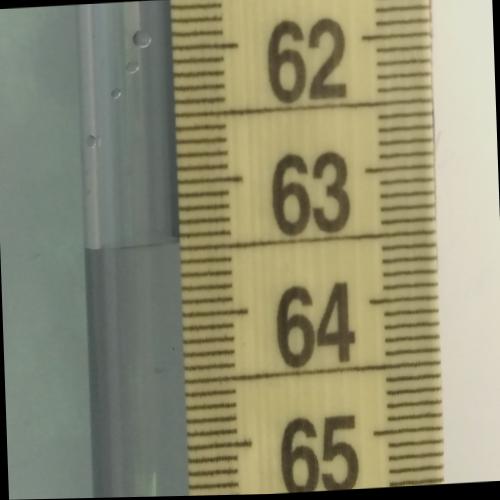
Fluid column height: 63.5 cm